Interaction volume radius: 5 \u00c5
Interaction volume height: 15 \u00c5
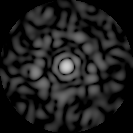
Disorder parameter: 0.8613